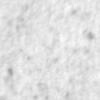
Label: no_change